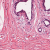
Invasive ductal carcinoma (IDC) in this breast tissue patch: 0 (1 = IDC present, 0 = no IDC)